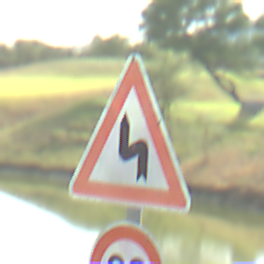
Verkehrszeichen: DoppelkurveZunaechstLinks
Zusatzzeichen unten: Geschwindigkeit20
Umgebung: Outdoor, Nature
Tageszeit: MorningAfternoon
Wetter: PartlyCloudy
Licht: Natural
Jahreszeit: NotSpecified
Kontrast: HighContrast